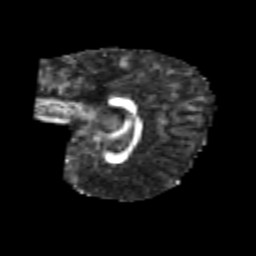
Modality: FA
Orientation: sagittal
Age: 6
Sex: female
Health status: healthy